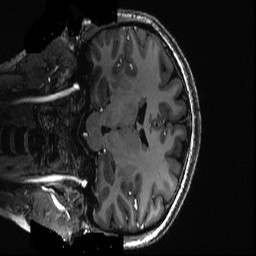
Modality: T1w
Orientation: coronal
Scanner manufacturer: siemens
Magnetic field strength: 6.98 T
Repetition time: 2.6 s
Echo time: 0.00343 s